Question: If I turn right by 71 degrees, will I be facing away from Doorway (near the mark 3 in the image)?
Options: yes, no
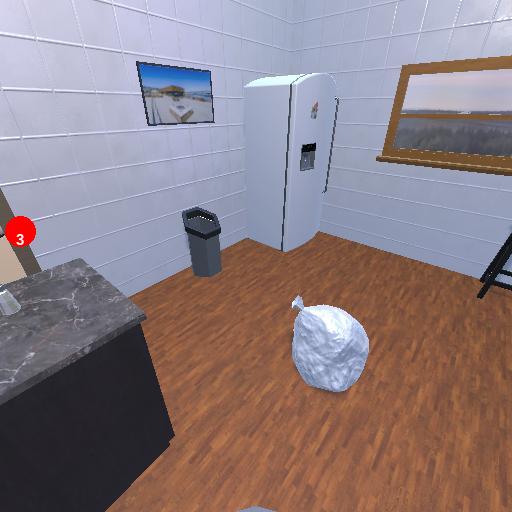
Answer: yes